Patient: sex M, age 37
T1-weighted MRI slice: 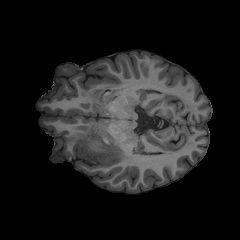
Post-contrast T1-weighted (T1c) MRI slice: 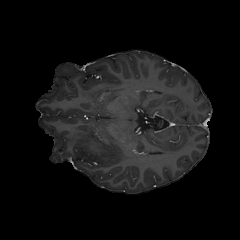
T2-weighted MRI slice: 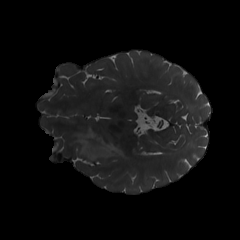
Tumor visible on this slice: yes
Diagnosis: Astrocytoma, IDH-mutant
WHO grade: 4